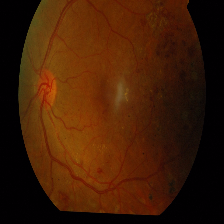
Diabetic retinopathy grade: Proliferative DR